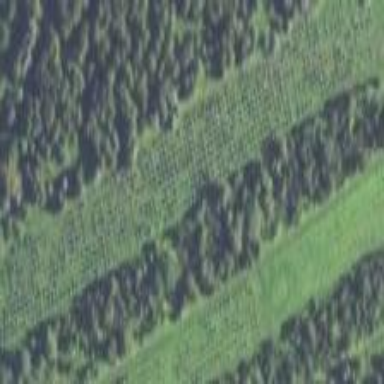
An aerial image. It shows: Plant nursery specializing in trees.